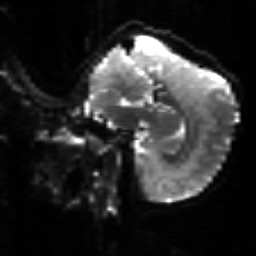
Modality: sbref
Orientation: sagittal
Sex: male
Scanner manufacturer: siemens
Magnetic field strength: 3 T
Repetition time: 5 s
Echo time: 0.071 s